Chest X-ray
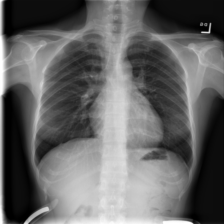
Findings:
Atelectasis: negative
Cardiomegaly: negative
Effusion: negative
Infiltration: negative
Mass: negative
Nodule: negative
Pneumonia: negative
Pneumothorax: negative
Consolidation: negative
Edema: negative
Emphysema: negative
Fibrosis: negative
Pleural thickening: negative
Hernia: negative